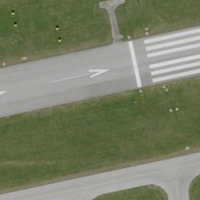
EUNIS habitat code: 57
Species observed at this site:
Corvus cornix
Corvus corone